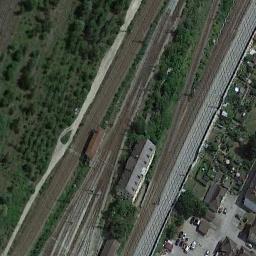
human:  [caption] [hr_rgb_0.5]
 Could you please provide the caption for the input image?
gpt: There are many buildings and trees beside the railway .

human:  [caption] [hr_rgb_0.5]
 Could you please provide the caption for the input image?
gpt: The railway is next to lines of trees and some houses .

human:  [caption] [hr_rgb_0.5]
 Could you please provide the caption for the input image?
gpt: These railways are between a green area and some houses and some trees are between the railways .

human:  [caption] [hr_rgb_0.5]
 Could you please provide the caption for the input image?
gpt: There are many trees in the middle of the two railways .

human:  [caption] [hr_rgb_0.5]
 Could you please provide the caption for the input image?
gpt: There are some green trees and buildings beside the railway .